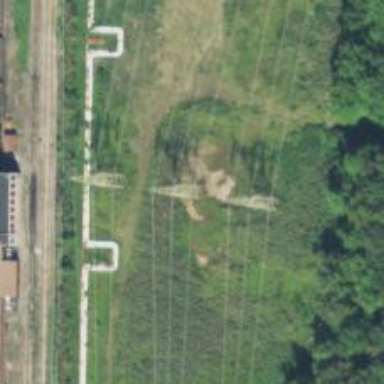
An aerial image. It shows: Lattice structure tower used for power transmission.